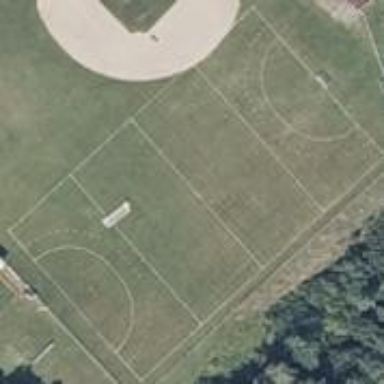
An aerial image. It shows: Field hockey pitch for leisure land sports.